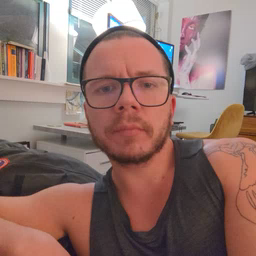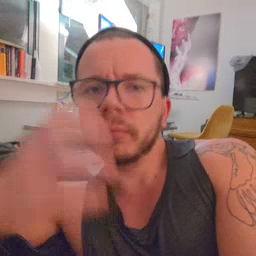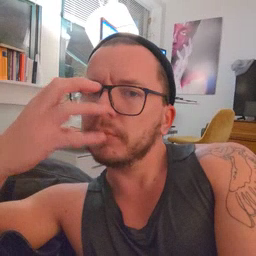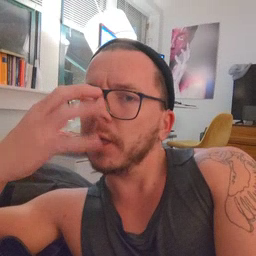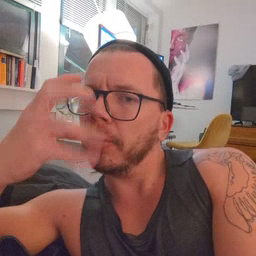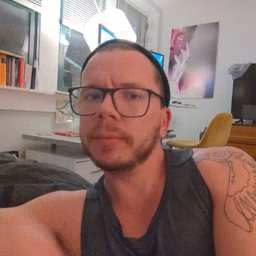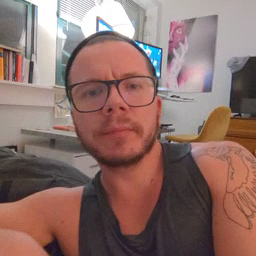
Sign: clown